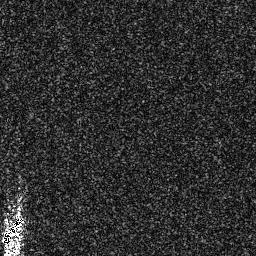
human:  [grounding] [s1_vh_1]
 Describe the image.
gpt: In the satellite image, there is  <ref>1 medium ship </ref> <box>[[0, 83, 9, 96, 0]]</box> located at bottom left.